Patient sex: M
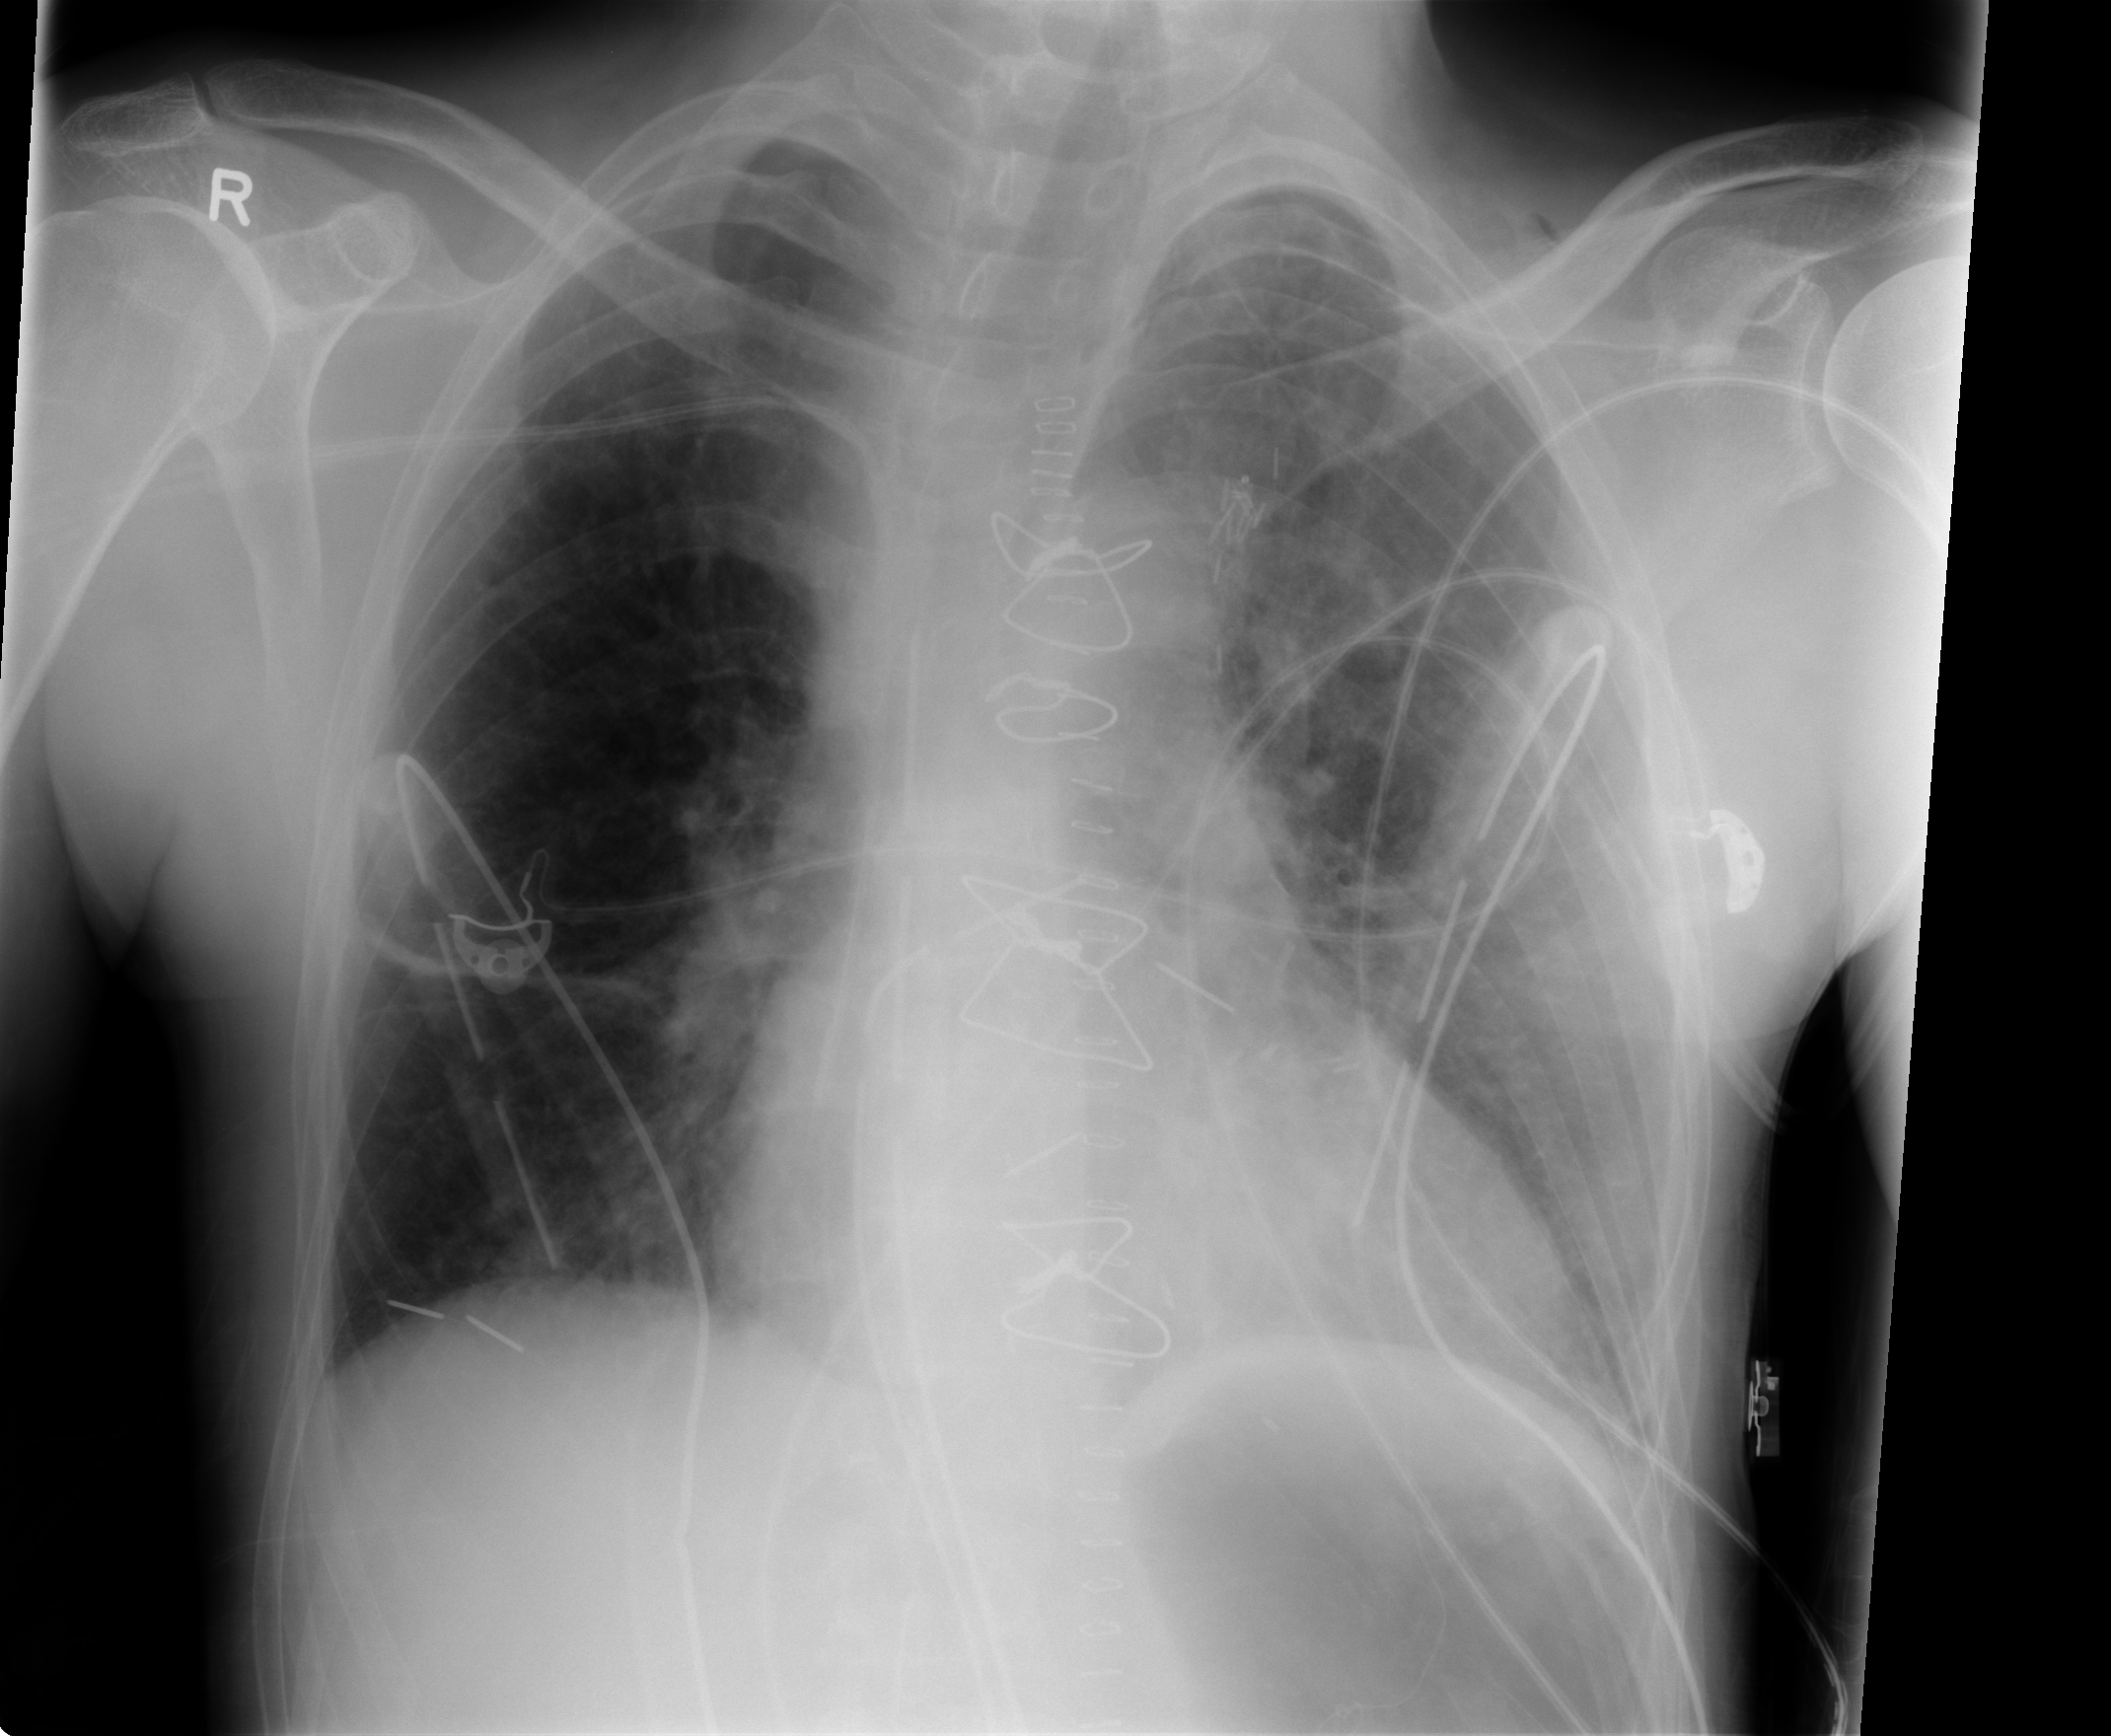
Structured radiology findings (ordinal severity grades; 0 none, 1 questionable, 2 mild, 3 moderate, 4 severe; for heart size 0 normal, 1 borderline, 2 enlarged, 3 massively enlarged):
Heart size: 0
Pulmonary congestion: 1
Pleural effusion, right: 0
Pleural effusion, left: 1
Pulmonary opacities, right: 0
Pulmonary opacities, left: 0
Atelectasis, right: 1
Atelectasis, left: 1